Question: I want to count the number of edge pixels in a given image. I tried it by counting pixels of white color of the image we get by using Canny operator on the image.
'''
I = rgb2gray(imread('replay1.jpg'));
bw = edge(I,'canny');
numberOfBins = 256;
[r, cl, x] = size(bw);
[pixelCount, grayLevels] = imhist(bw);
c = sum(pixelCount(pixelCount==255));
disp(c*100/(r*cl));
'''
# Questions:
But this somehow gives the same answer for all images, which suggests I am doing it wrong. How should I find number of edge pixels of an image in matlab?
Also can I use canny operator on YCbCr format of an image? I tried doing that but it gives me errors.

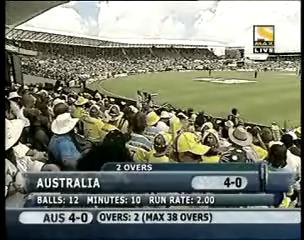
Answer: Use this - 'count_edge_pixels = nnz(bw)' This is a very efficient way to calculate true (1) values that are edge pixels in this case and thus, would give you count of edge/white pixels as calculated from <URL>.
You can use 'edge' on each of Y, Cb, Cr separately or just use Y for edge detection on the luminance part. Use <URL> to get YCbCr from RGB images.
Let's suppose you would like to get edge information on the luminance map of the image, do something like this -
'''
YCBCR = rgb2ycbcr(imread('replay1.jpg'));
luminance_map = YCBCR(:,:,1);
bw = edge(luminance_map,'canny');
'''
Hope this makes sense and works for you!